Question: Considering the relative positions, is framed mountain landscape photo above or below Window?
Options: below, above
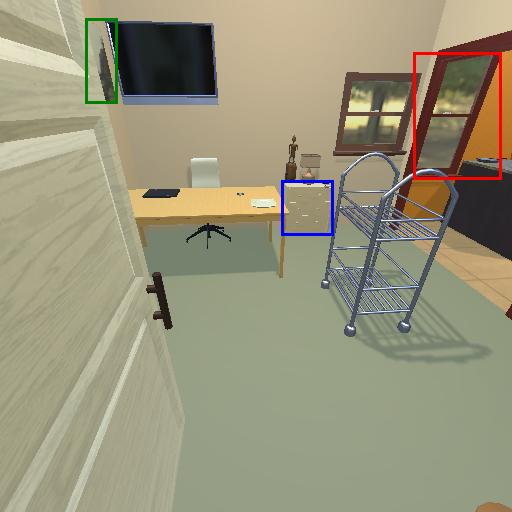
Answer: below